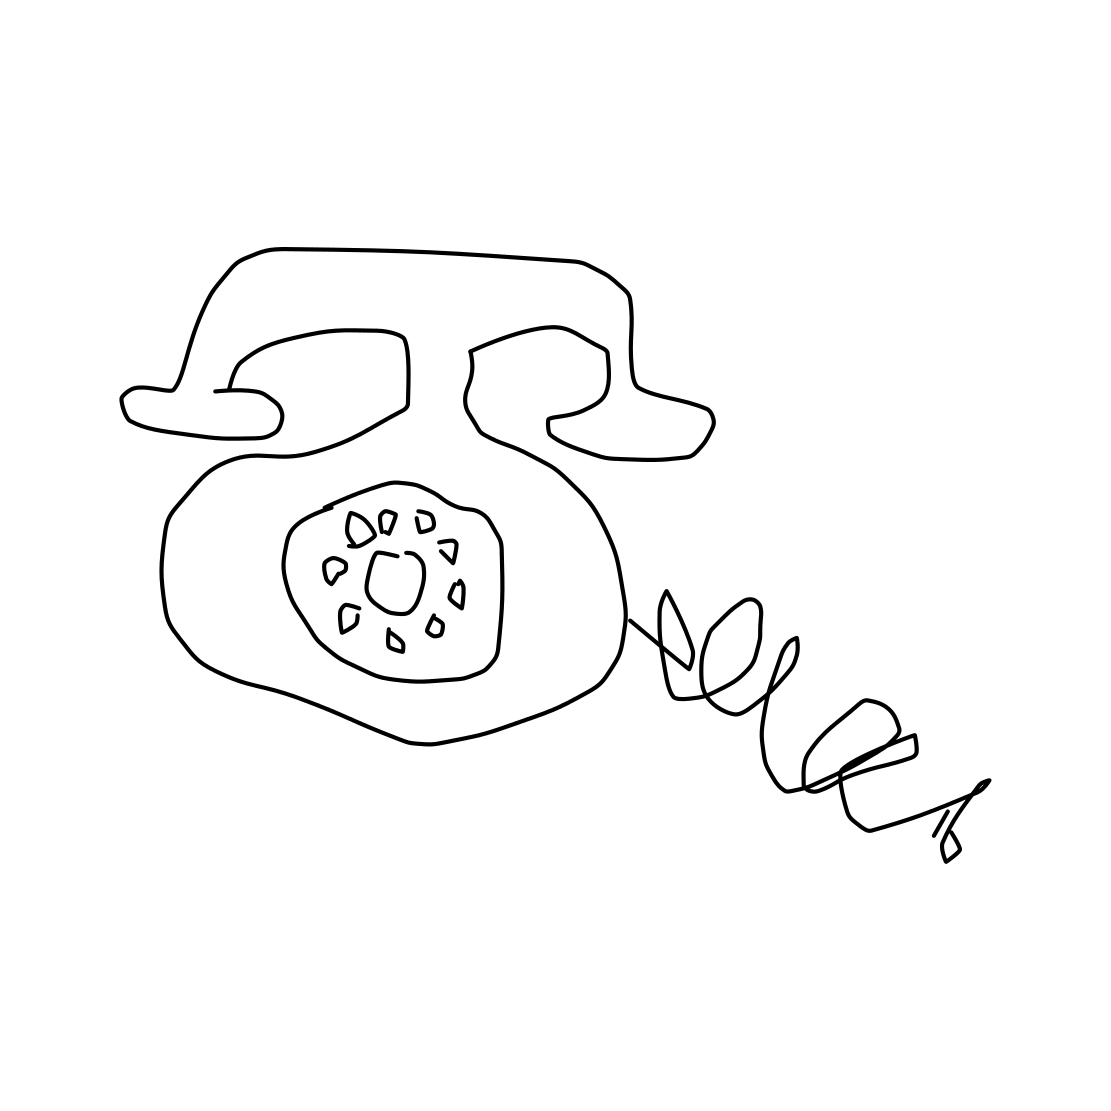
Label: telephone